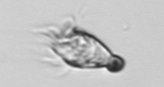
Label: Paratontonia_gracillima